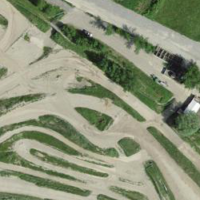
EUNIS habitat code: 53
Species observed at this site:
Corvus corone
Cyanistes caeruleus
Oenanthe oenanthe
Lanius excubitor
Sturnus vulgaris
Chloris chloris
Emberiza citrinella
Passer domesticus
Buteo buteo
Turdus merula
Columba palumbus
Parus major
Erithacus rubecula
Pica pica
Phoenicurus ochruros
Falco tinnunculus
Motacilla alba